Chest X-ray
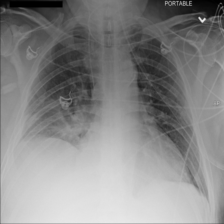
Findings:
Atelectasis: positive
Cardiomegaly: negative
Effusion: negative
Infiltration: positive
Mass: negative
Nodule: negative
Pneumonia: negative
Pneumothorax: negative
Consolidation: negative
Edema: negative
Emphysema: negative
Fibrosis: negative
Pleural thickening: negative
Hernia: negative